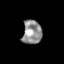
Tissue: skin
Cell type: Epithelial cells
Senescence score: 0.2339
Nuclear area (px): 459
Mean DAPI intensity: 144.381